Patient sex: F
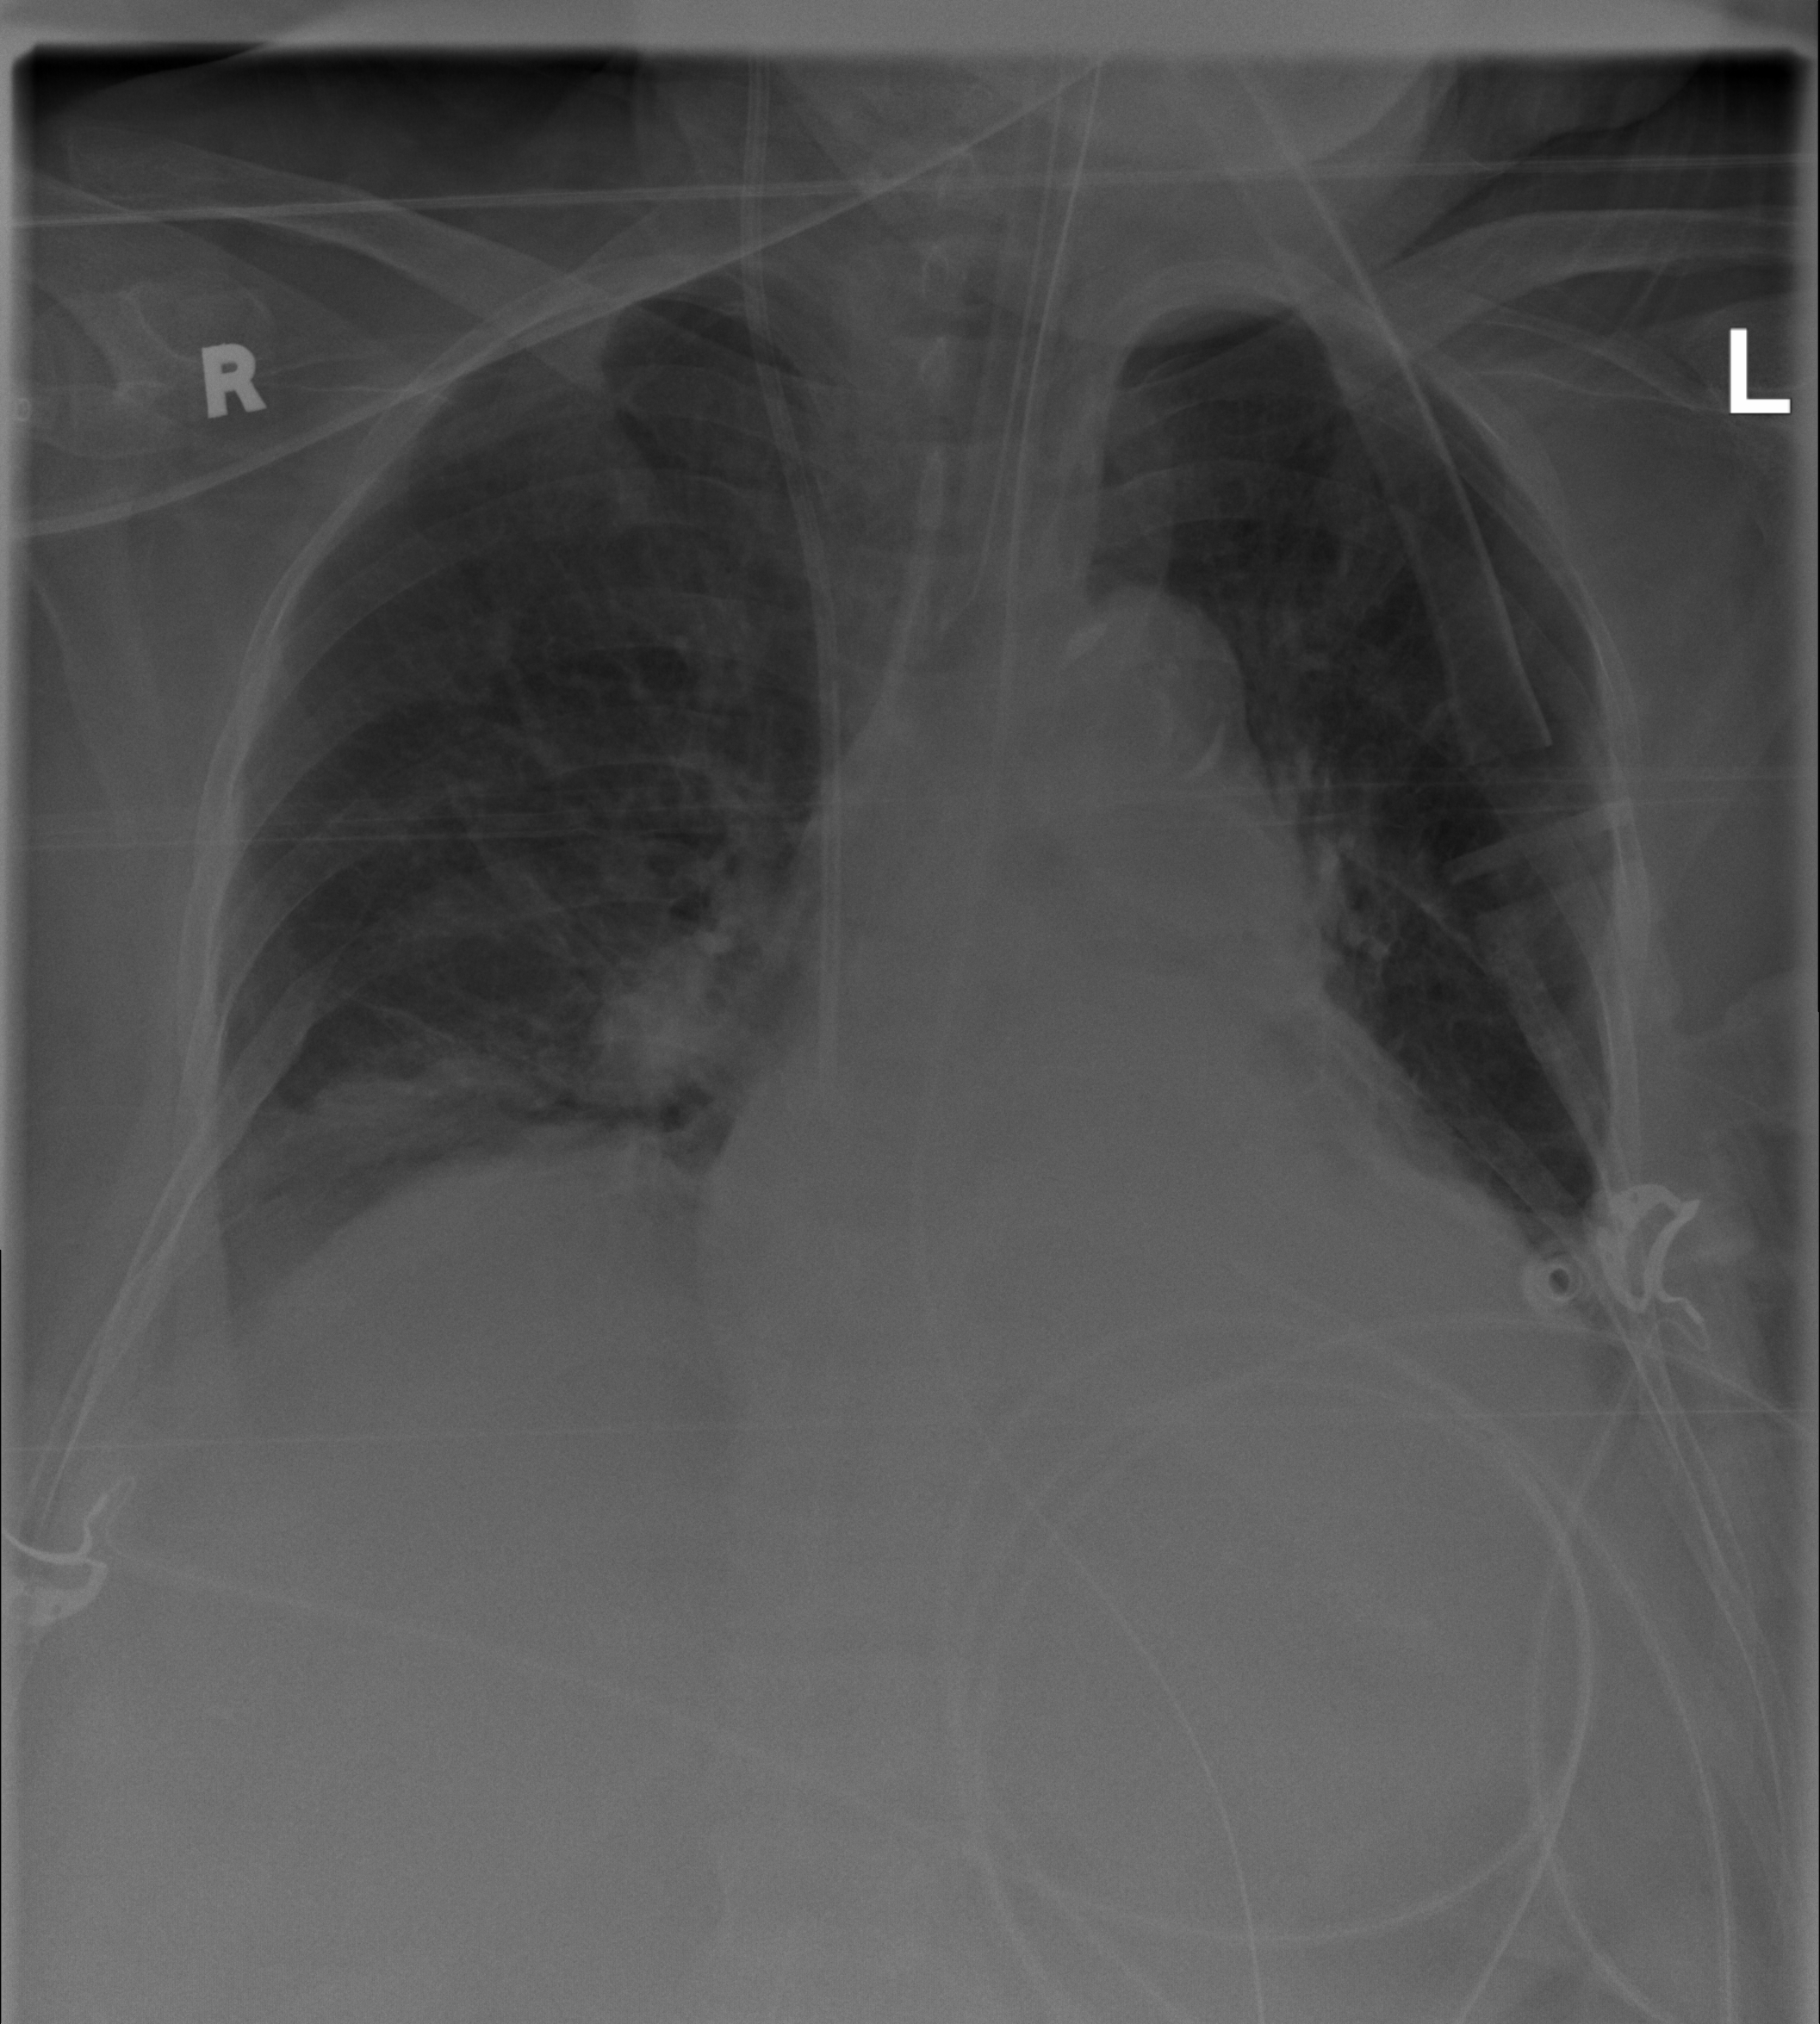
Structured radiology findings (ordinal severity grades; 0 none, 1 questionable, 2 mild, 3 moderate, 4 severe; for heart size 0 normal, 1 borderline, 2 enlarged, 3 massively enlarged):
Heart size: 1
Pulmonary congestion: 1
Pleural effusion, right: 2
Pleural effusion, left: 2
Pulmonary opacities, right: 1
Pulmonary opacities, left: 1
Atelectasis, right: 2
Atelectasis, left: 2